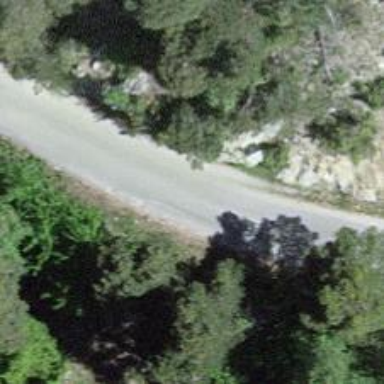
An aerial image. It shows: Unclassified road with asphalt surface.